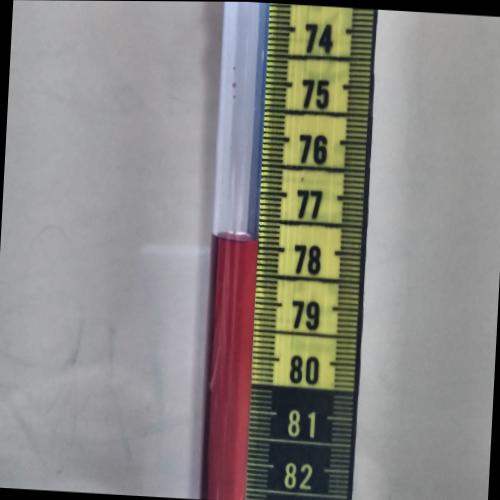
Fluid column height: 77.9 cm